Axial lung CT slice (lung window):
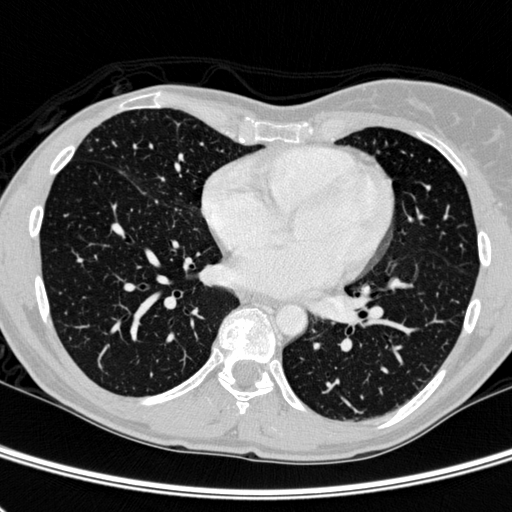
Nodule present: no